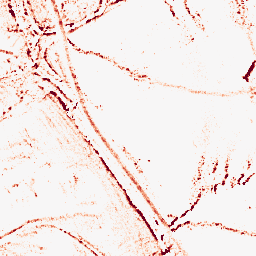
Category: morphological
Decomposition family: morphological_rect
Decomposition parameters: operation: opening
width: 5
height: 5
Upsampling method: nearest
Upsampling parameters: scale: 2
Upsampling scale: 2